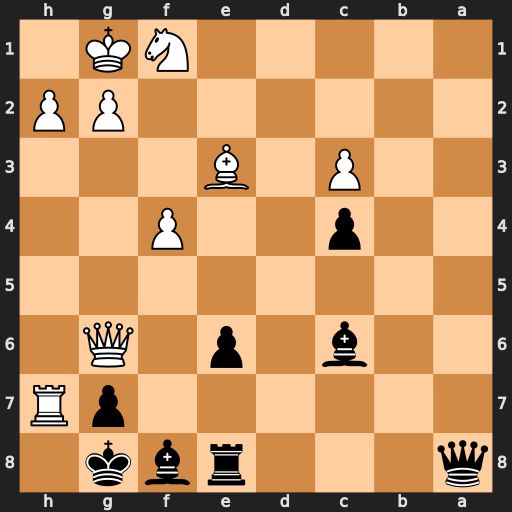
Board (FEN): q3rbk1/6pR/2b1p1Q1/8/2p2P2/2P1B3/6PP/5NK1
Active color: b
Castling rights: -
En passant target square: -
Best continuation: Be4 Rxg7+ Bxg7